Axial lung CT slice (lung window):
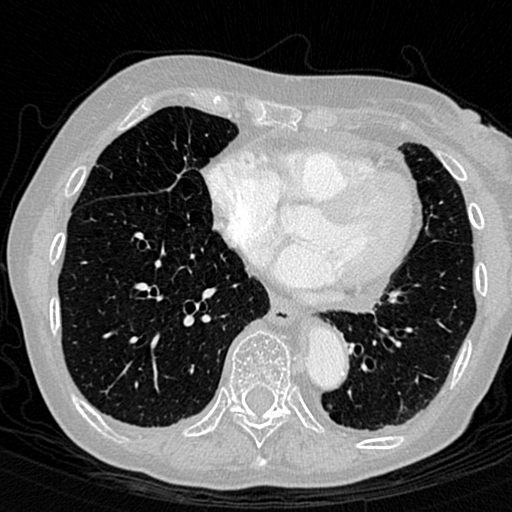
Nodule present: no